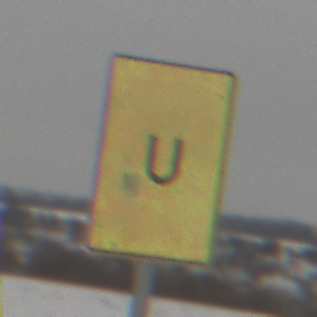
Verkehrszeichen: AnkuendigungOderFortsetzungUmleitungOhnePfeilsymbol
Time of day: MorningAfternoon
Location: Outdoor (Nature)
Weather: Overcast
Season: Winter
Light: Natural